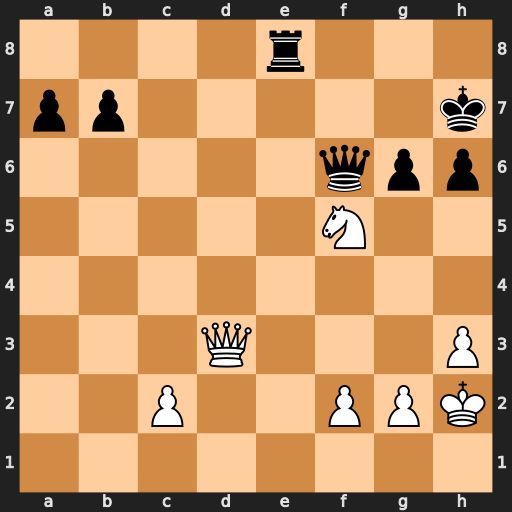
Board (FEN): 4r3/pp5k/5qpp/5N2/8/3Q3P/2P2PPK/8
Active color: w
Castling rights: -
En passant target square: -
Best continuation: Qd7+ Re7 Qxe7+ Qxe7 Nxe7